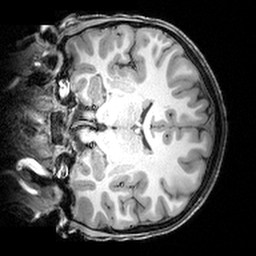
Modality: T1w
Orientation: coronal
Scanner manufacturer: siemens
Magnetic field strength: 3 T
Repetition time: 1.9 s
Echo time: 0.00397 s